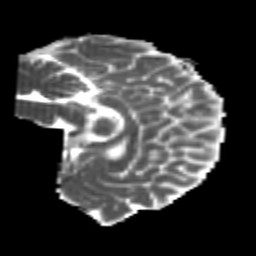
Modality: MD
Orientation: sagittal
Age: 23
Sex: female
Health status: healthy
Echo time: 0.074 s